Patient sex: M
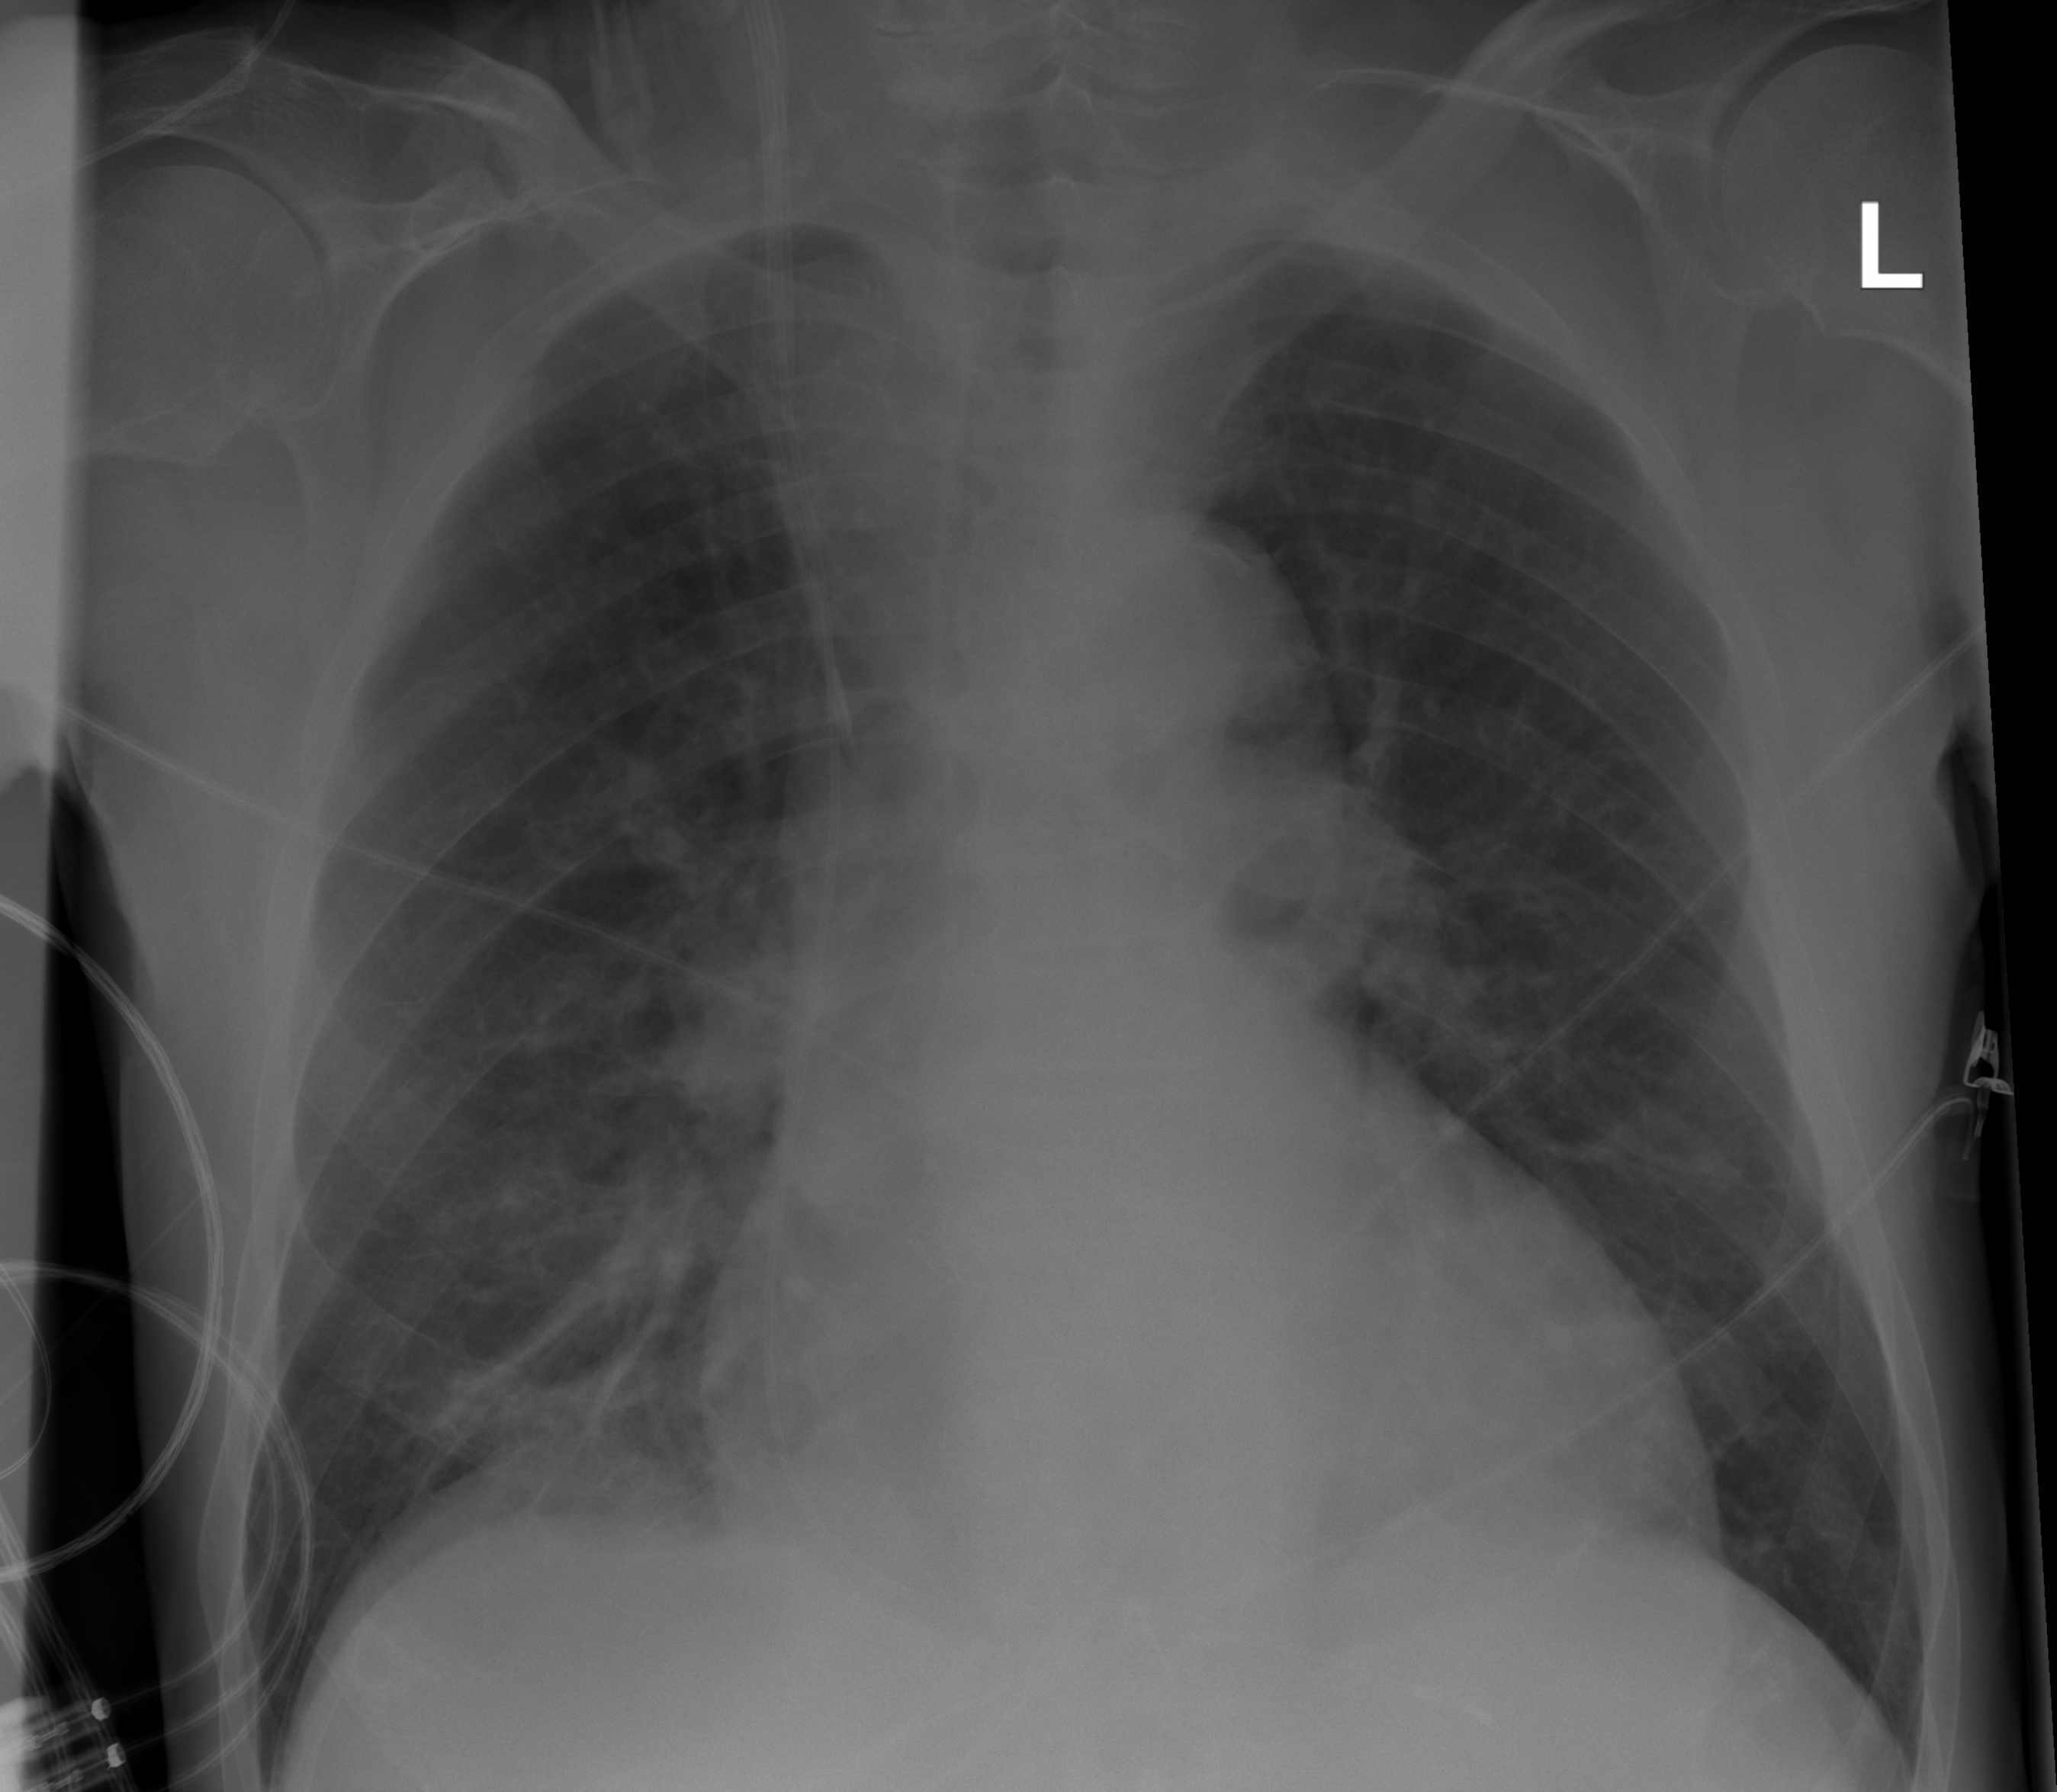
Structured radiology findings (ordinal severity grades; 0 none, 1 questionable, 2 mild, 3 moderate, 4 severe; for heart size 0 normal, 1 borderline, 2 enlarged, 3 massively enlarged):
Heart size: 2
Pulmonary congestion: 1
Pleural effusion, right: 0
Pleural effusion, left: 0
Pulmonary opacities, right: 0
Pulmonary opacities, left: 0
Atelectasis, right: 2
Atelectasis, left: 0